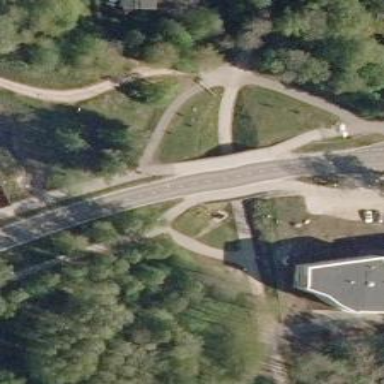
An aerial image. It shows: Asphalt cycleway.